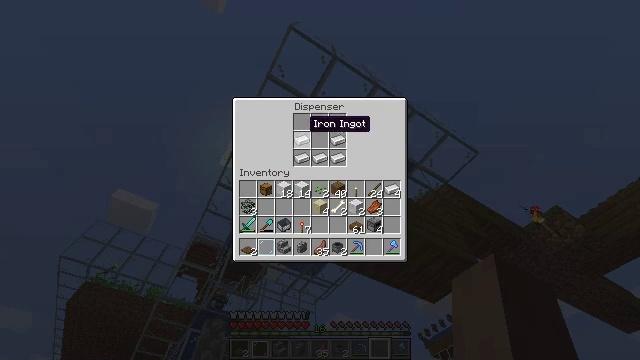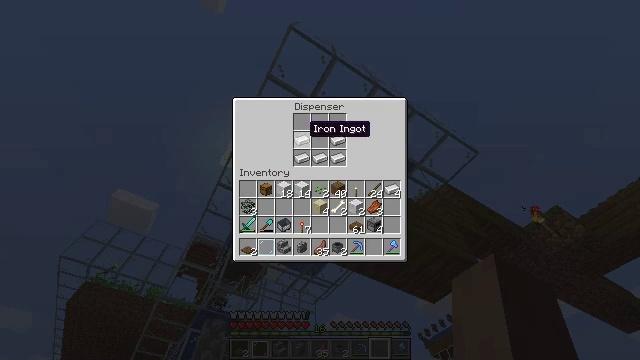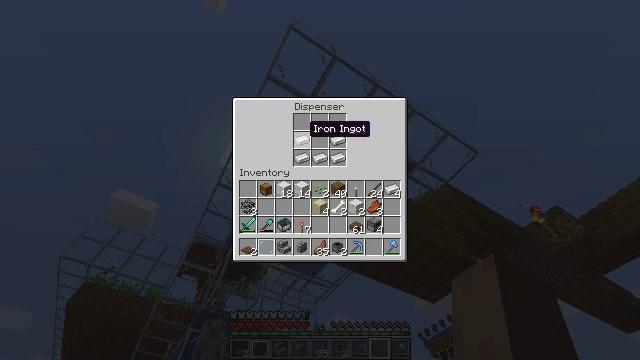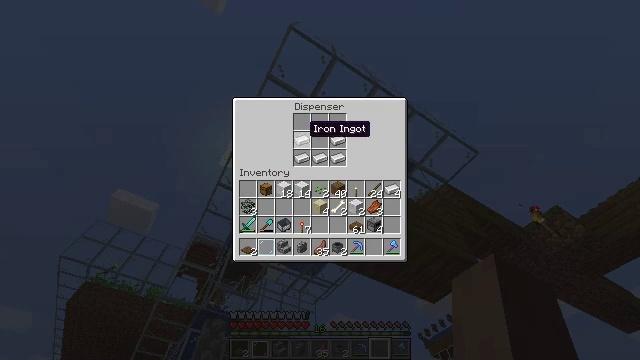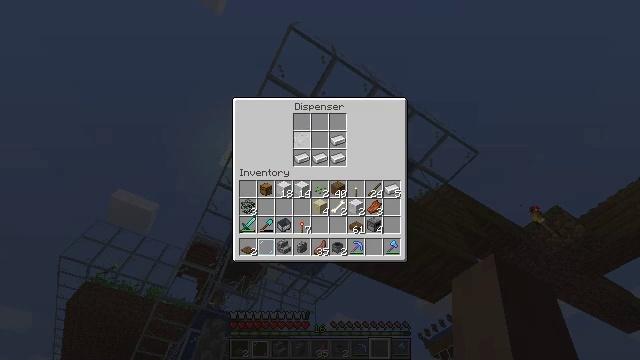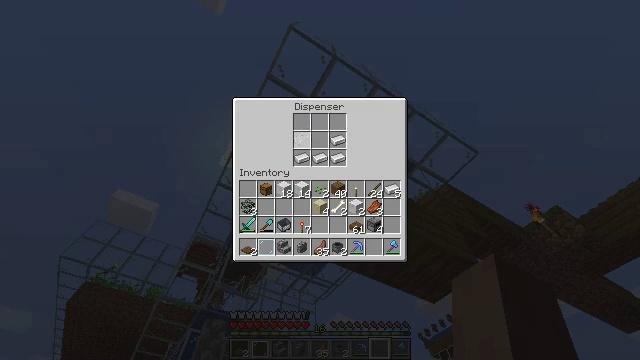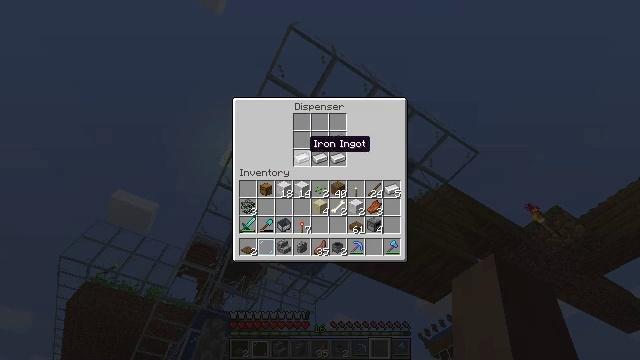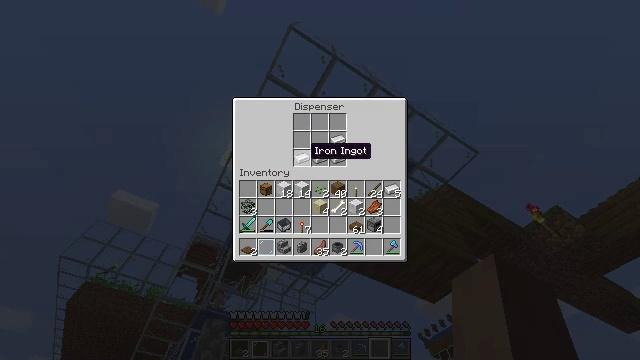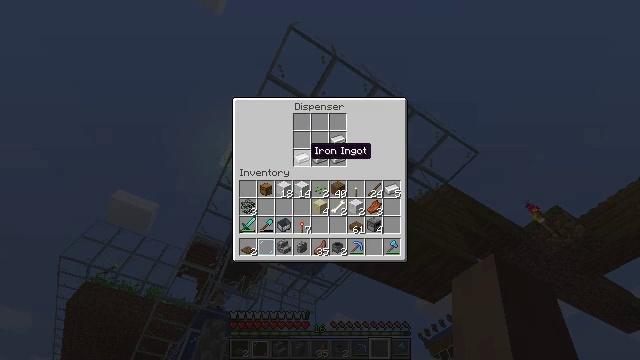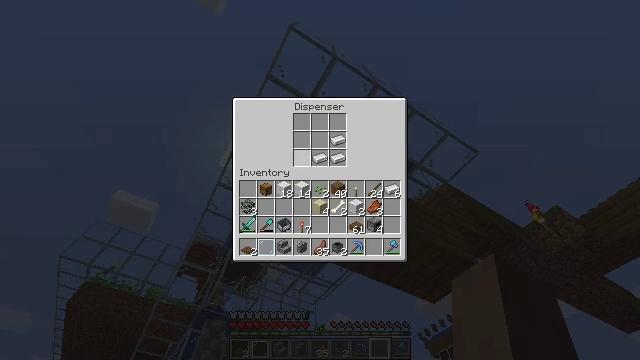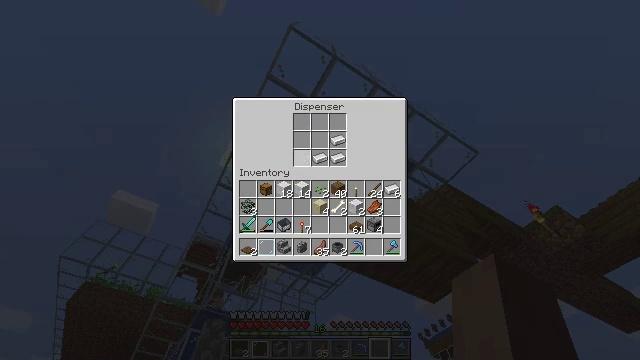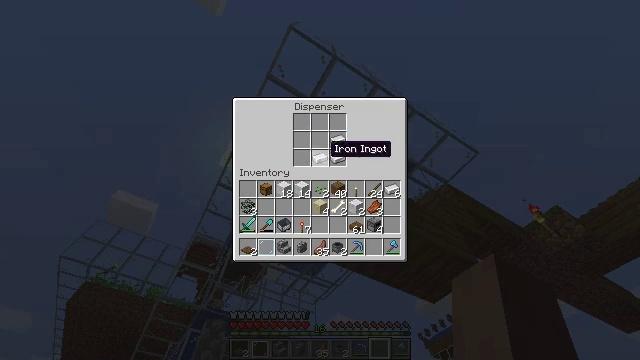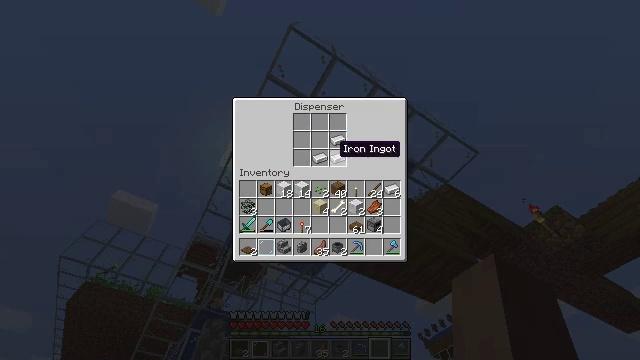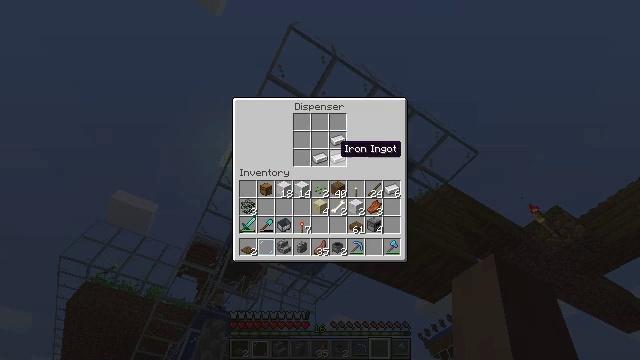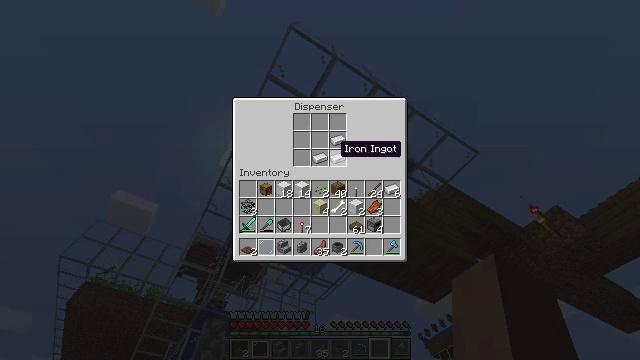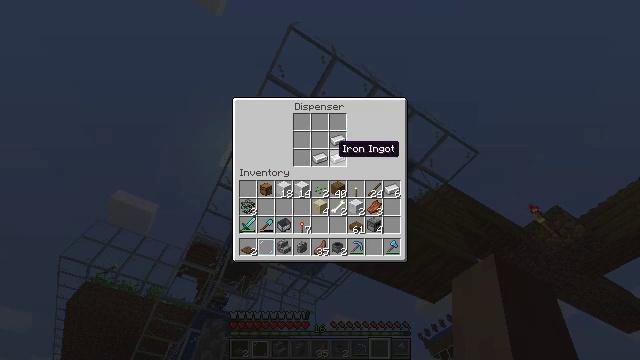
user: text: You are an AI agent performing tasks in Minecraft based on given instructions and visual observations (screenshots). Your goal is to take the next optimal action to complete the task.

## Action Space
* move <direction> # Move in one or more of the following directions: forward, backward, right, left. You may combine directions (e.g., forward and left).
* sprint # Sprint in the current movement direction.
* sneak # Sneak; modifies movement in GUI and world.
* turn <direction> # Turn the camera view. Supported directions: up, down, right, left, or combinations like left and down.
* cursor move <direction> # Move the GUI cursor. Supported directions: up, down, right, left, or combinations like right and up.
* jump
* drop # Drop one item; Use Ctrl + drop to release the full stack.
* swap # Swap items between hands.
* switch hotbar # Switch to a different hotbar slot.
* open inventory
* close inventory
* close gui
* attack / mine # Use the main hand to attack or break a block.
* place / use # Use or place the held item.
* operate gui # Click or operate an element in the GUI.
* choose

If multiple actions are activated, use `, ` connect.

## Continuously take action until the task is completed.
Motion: motion action
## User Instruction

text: Put iron ingots in the crafting grid to craft a minecart.
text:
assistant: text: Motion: sneak
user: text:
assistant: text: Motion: sneak
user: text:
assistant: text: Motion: sneak
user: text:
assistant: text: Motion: sneak, operate gui
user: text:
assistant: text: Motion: sneak, operate gui
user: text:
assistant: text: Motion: sneak, cursor move down, operate gui
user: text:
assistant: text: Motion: sneak
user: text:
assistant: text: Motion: sneak
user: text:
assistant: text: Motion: sneak, operate gui
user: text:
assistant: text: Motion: sneak, operate gui
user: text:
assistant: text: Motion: sneak, cursor move right, operate gui
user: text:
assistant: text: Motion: sneak, cursor move right
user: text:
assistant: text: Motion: sneak
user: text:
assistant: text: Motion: sneak
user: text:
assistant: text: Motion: sneak
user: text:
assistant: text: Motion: sneak
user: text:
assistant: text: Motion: sneak
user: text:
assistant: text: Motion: sneak
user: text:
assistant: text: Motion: sneak, operate gui
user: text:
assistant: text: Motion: sneak, operate gui
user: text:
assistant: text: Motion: sneak, cursor move right, operate gui
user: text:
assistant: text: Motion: sneak
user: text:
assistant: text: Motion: sneak, operate gui
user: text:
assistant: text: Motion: sneak, operate gui
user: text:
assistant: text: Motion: sneak, operate gui
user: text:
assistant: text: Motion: sneak, cursor move up, operate gui
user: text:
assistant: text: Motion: sneak
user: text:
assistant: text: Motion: sneak
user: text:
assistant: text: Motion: sneak, operate gui
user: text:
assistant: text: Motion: sneak, operate gui